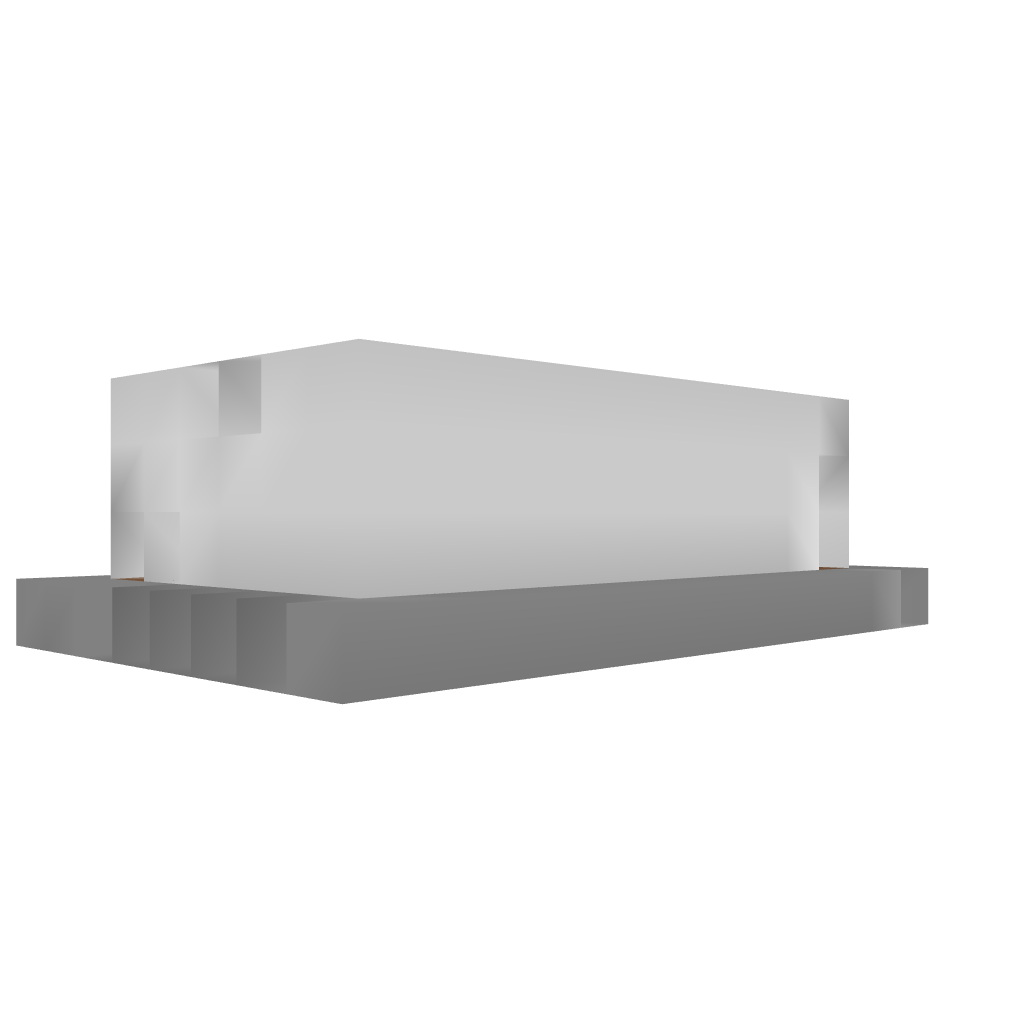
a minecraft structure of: No Night Machine